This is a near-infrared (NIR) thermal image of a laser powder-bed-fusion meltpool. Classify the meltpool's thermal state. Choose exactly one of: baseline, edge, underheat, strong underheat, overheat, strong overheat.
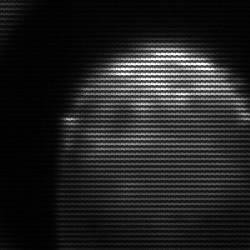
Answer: edge